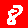
Digit: 8